Question: When I click on an item I would like to fill my TextBox with numbers from a column from Grid2 after Grid1 is clicked. Right now if I click on an item in Grid1 it will then run a procedure that will fill Grid2 with data. Here is an example of the current functionality with picture attached, I click an item from Grid1 and it has 3 results, my textbox will still display as an empty textbox. Then I click another item in Grid1 and now my textbox will display the 3 results from the previously clicked item. How can I display the correct numbers in my textbox after an item is selected in Grid1.
I have tried a few different methods including:
'''
protected override void OnPreRender(EventArgs e)
{
base.OnPreRender(e);
divDetails.Visible = true;
RadTextBox1.Text = "";
for (int i = 0; i < Grid_Product_List_Details.Items.Count; i++)
{
RadTextBox1.Text += Grid_Product_List_Details.Items[i].GetDataKeyValue("number").ToString() + "
";
}
}
'''
and:
'''
protected void Grid_Product_List_Details_PreRender(object sender, EventArgs e)
{
RadGrid grid = (RadGrid)sender;
if (grid.Items.Count > 0)
{
RadTextBox1.Text = "";
}
for (int i = 0; i < grid.Items.Count; i++)
{
RadTextBox1.Text += grid.Items[i].GetDataKeyValue("number").ToString() + "
";
}
RadTextBox1.DataBind();
}
'''
and this:
'''
protected void Grid_Product_List_Header_SelectedIndexChanged(object sender, EventArgs e)
{
RadTextBox1.Text = "";
for (int i = 0; i < Grid_Product_List_Details.Items.Count; i++)
{
RadTextBox1.Text += Grid_Product_List_Details.Items[i].GetDataKeyValue("number").ToString() + "
";
}
}
'''
But those aren't working. Any suggestions?

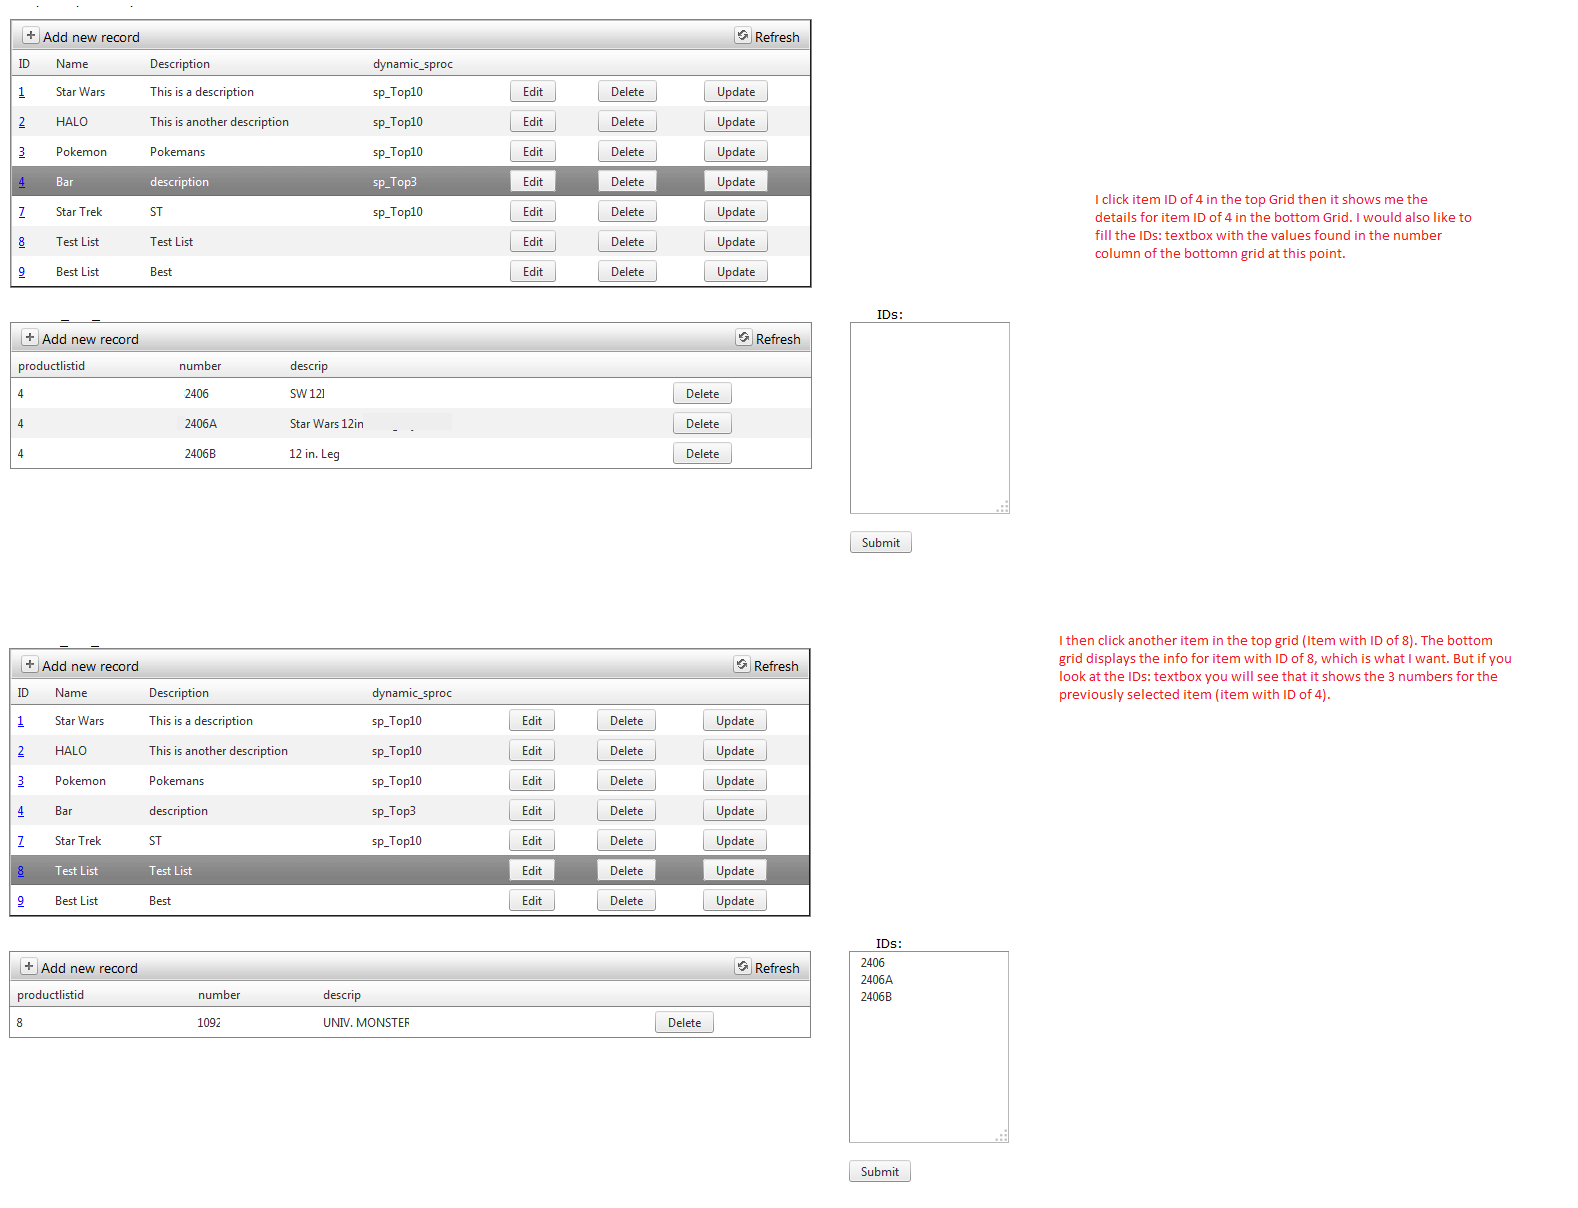
Answer: I ended up creating a procedure which fills the textbox after an item is clicked so the most recent data appears.